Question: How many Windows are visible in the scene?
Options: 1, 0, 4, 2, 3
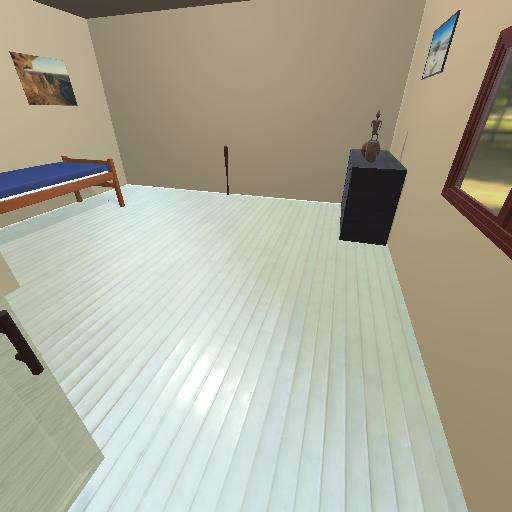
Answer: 1